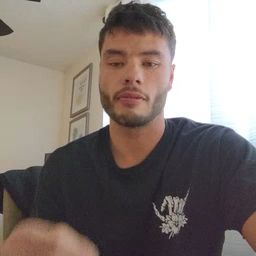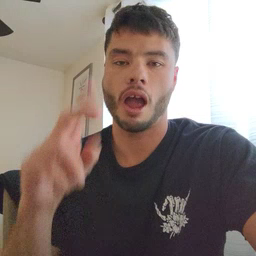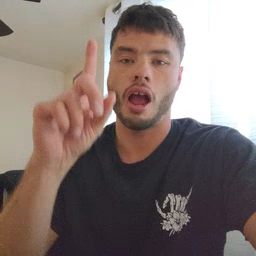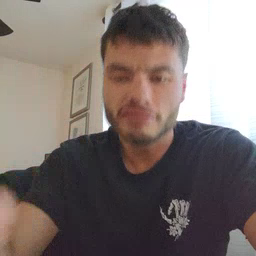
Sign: up